Interaction volume radius: 5 \u00c5
Interaction volume height: 15 \u00c5
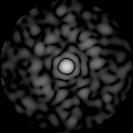
Disorder parameter: 0.8498